Question: I have done this assignment but I just want someone to check it to make sure that it is correct. Instructions below:
> Create pseudocode or a flowchart that logically outlines the steps that will allow the player to move between rooms using commands to go North, South, East, and West. Be sure to address the following:- - - -
This is my code:
'''
START
currentRm='Foyer'
PRINT 'You are in the Foyer
BEGIN LOOP
INPUT 'Which direction do you want to go?'
IF currentRm IS 'Foyer'
IF direction IS 'East'
currentRm = 'Kitchen'
OUTPUT 'You are in the Kitchen'
ELSE
OUTPUT 'Invalid Direction. Try again'
ELIF currentRm IS 'Kitchen'
INPUT 'Where do you want to go?'
IF direction IS 'North'
currentRm = 'Living Room'
OUTPUT'You are in the Living Room'
ELIF direction IS 'South'
currentRm = 'Dining Room'
OUTPUT'You are in the Dining Room'
ELIF direction IS 'East'
currentRm = 'Bedroom'
OUTPUT 'You are in the Bedroom'
ELIF direction IS 'West'
currentRm = 'Foyer'
OUTPUT 'You are in the Foyer'
ELSE
OUTPUT 'Invalid Direction. Try again'
ELIF currentRM IS 'Living Room'
INPUT 'Where do you want to go?'
IF direction IS 'East'
currentRm = 'Gaming Room'
PRINT 'You are in the Gaming Room'
ELIF direction IS 'South'
currentRm = 'Kitchen'
OUTPUT 'You are in the Kitchen'
ELSE
OUTPUT 'Invalid Direction. Try again'
ELIF currentRm IS 'Gaming Room'
INPUT 'Where do you want to go?'
IF direction IS 'West'
currentRm = 'Living Room'
OUTPUT 'You are in the Living Room'
ELSE
OUTPUT 'Invalid Direction. Try again'
ELIF currentRm IS 'Dining Room'
INPUT 'Where do you want to go?'
IF direction IS 'North'
currentRm = 'Kitchen'
OUTPUT 'You are in the Kitchen'
ELIF direction IS 'East'
currentRm = 'Garage'
OUTPUT 'You are in the Garage'
ELSE
OUTPUT 'Invalid Direction. Try again'
ELIF currentRm IS 'Garage'
INPUT 'Where do you want to go?'
IF direction IS 'West'
currentRm = 'Dining Room'
OUTPUT 'You are in the Dining Room'
ELSE
OUTPUT 'Invalid Direction. Try again'
ELIF currentRm IS 'Bedroom'
INPUT 'Where do you want to go?'
IF direction IS 'West'
currentRm = 'Kitchen'
OUTPUT 'You are in the Kitchen'
ELIF direction IS 'North'
currentRm = 'Bathroom'
OUTPUT 'You are in the Bathroom'
ELSE
OUTPUT 'Invalid Direction. Try again'
ELIF currentRm IS 'Bathroom'
INPUT 'Where do you want to go?'
IF direction is 'South'
currentRm = 'Bedroom'
OUTPUT 'You are in the Bedroom'
ELSE
OUTPUT 'Invalid Direction. Try again'
END LOOP
IF currentRm = 'Gaming Room'
OUTPUT 'Game Over'
'''
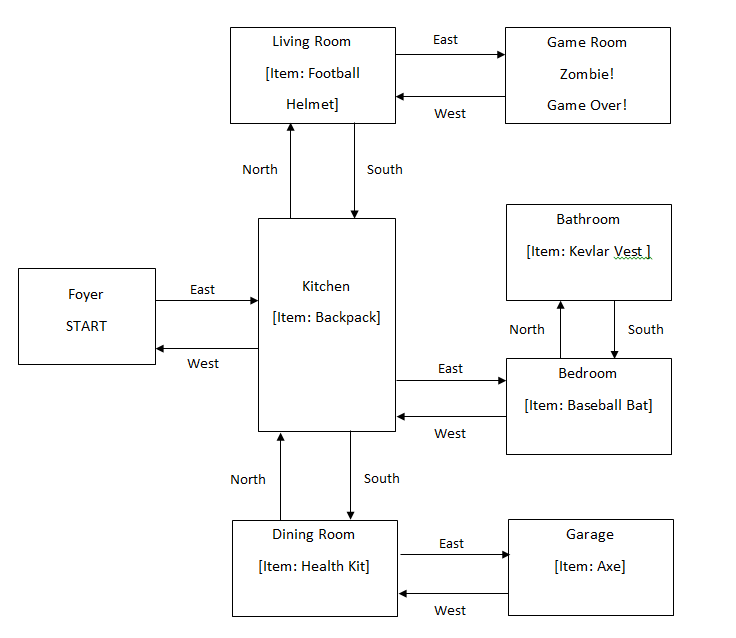
Answer: Some remarks:
- When the current room is not "Foyer", the code will ask two questions:'''
'Which direction do you want to go?'
'Where do you want to go?'
'''
This is not right. The first question is asked irrespective of which room you're in, and it shouldn't ask that second question for specific rooms. So remove that 'INPUT' statement from all those 'ELIF' blocks.- The loop never ends, and as there are no indications in the instructions that the loop end, this is fine. But this also means that the last two statements in your program will never execute:'''
IF currentRm = 'Gaming Room'
OUTPUT 'Game Over'
'''
If it was intended that when the user enters the Gaming Room that this output should appear, and possibly the program should end, then you need to move this code the loop, where you already detect that the user enters that room:'''
IF direction IS 'East'
currentRm = 'Gaming Room'
PRINT 'You are in the Gaming Room'
OUTPUT 'Game Over'
EXIT LOOP
'''
- You can avoid some code repetition and combine all variants of 'PRINT 'You are in the Kitchen'' by 'PRINT 'You are in the ', currentRm' and move that statement at a place where it is executed for all cases.- In a real programming language, you would create a graph data structure and avoid these many 'IF..ELIF' blocks. The looks of that data structure would depend on that programming language.- You should improve the indentation of your code a bit. Make sure that after an 'IF' or 'ELIF' statement the code is more indented (4 spaces is a good standard), and that all statements that are part of that block are all at the same indentation level.